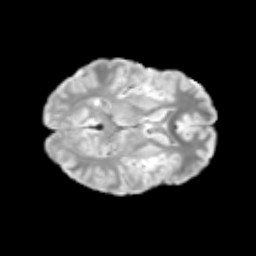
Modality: T2w
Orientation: axial
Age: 13
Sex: male
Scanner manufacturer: siemens
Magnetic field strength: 3 T
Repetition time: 3.8 s
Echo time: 0.07 s